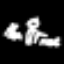
Label: palm tree